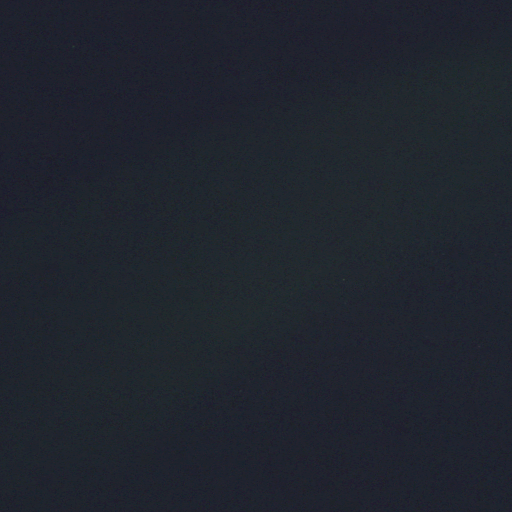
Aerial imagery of bar in New York named Mount Misery Shoal containing only open water